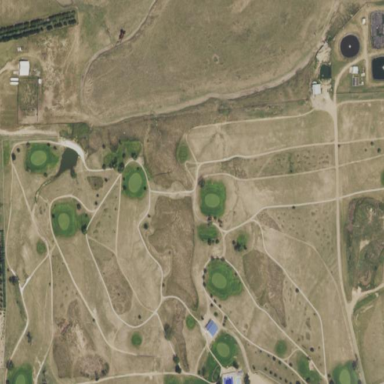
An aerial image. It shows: Golf course surrounded by greenery.